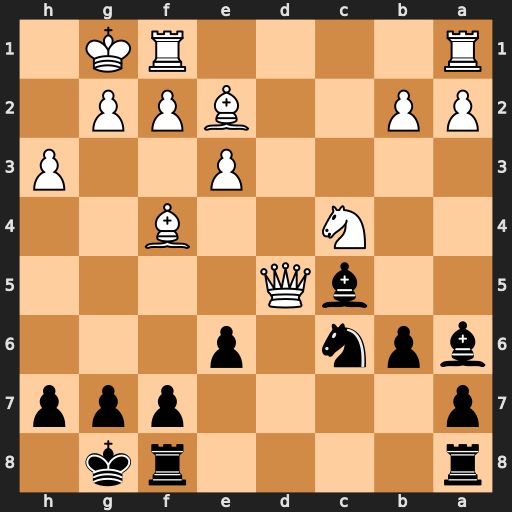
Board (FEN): r4rk1/p4ppp/bpn1p3/2bQ4/2N2B2/4P2P/PP2BPP1/R4RK1
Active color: b
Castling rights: -
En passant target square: -
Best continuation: exd5 Nxb6 axb6 Bxa6 Rxa6